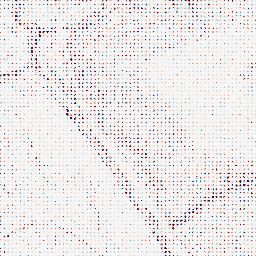
Category: wavelet
Decomposition family: wavelet_biorthogonal
Decomposition parameters: wavelet: bior2.4
level: 1
Upsampling method: sinc_blackman
Upsampling parameters: scale: 8
kernel_size: 4
Upsampling scale: 8